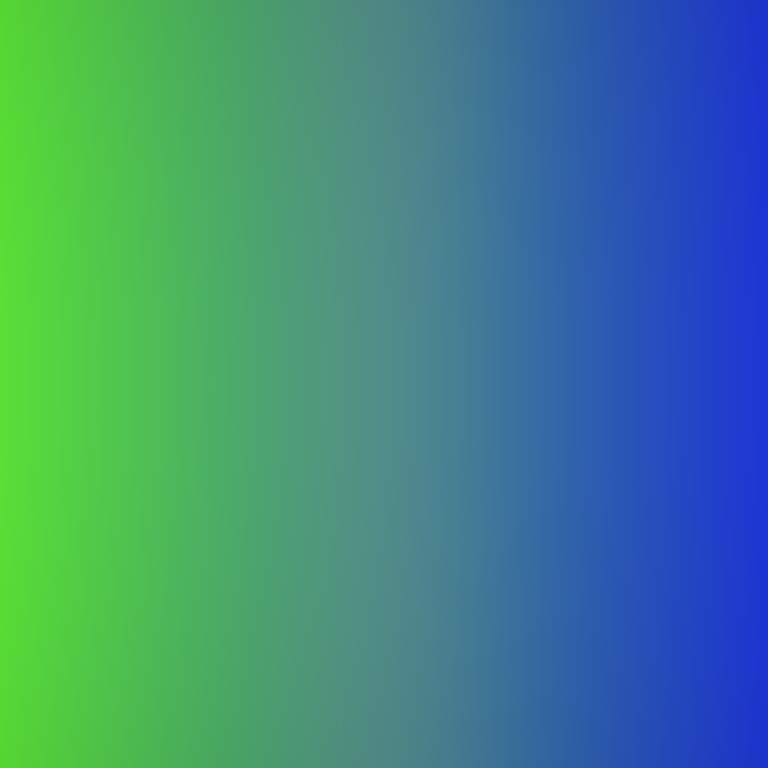
Abstract light effect, smooth gradient from vibrant green to deep blue, calm atmosphere, soft glow, no room, no furniture, no objects.